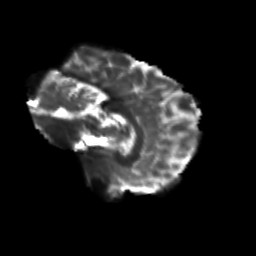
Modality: T2w
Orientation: sagittal
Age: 25
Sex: female
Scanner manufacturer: siemens
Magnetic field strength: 3 T
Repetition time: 3.5 s
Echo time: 0.125 s